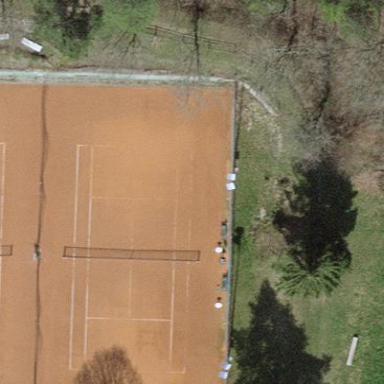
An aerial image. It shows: Sand tennis court on pitch for leisure land.